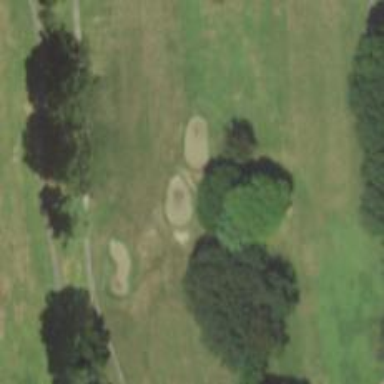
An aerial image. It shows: Golf hole.